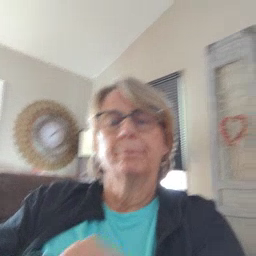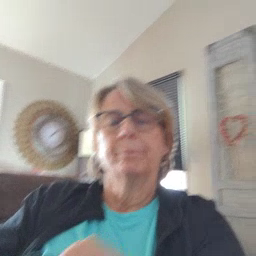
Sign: up